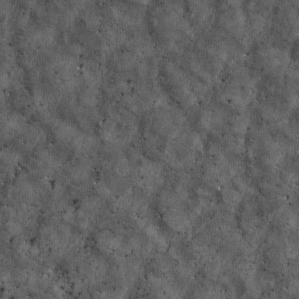
Label: non_frost